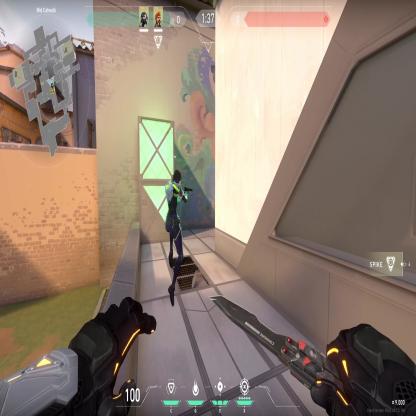
Label: teammate